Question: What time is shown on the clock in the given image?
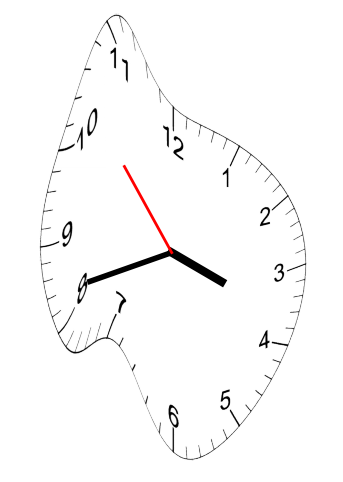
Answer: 03:41:53